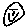
Label: smiley face